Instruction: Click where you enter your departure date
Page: home
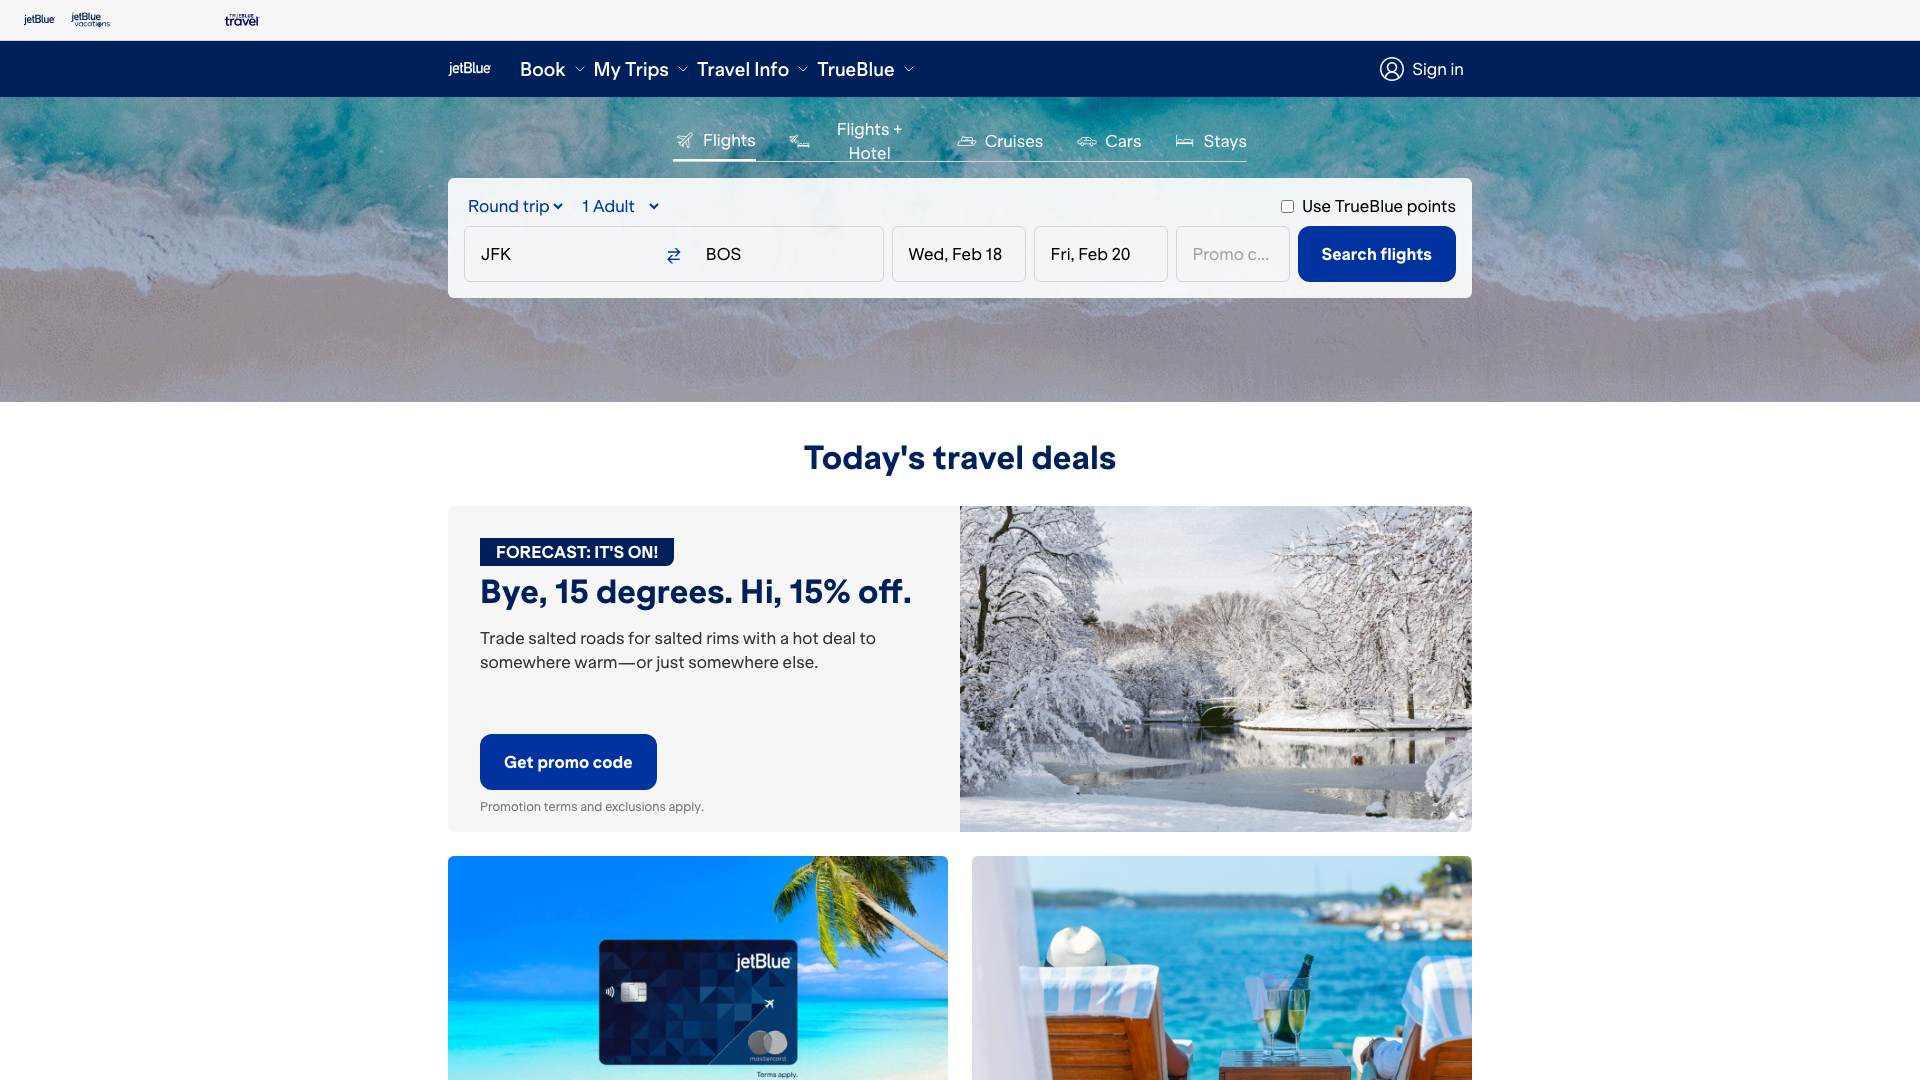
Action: click